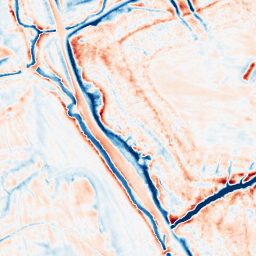
Category: multiscale
Decomposition family: dog_multiscale
Decomposition parameters: sigma_ratio: 2
n_scales: 3
base_sigma: 0.5
Upsampling method: bicubic
Upsampling parameters: scale: 8
Upsampling scale: 8